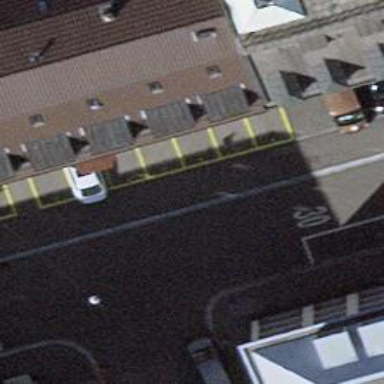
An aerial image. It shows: Kerb serving as barrier.